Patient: sex F, age 69
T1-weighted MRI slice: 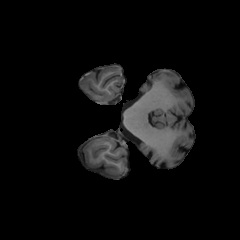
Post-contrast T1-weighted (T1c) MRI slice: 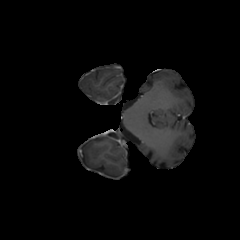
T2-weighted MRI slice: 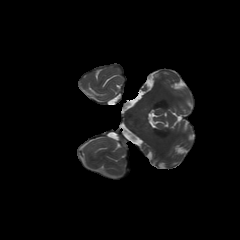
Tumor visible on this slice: no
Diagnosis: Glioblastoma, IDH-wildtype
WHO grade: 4